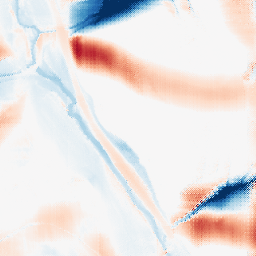
Category: morphological
Decomposition family: morphological_square
Decomposition parameters: operation: average
size: 50
Upsampling method: regularized
Upsampling parameters: scale: 4
lambda_reg: 0.1
Upsampling scale: 4